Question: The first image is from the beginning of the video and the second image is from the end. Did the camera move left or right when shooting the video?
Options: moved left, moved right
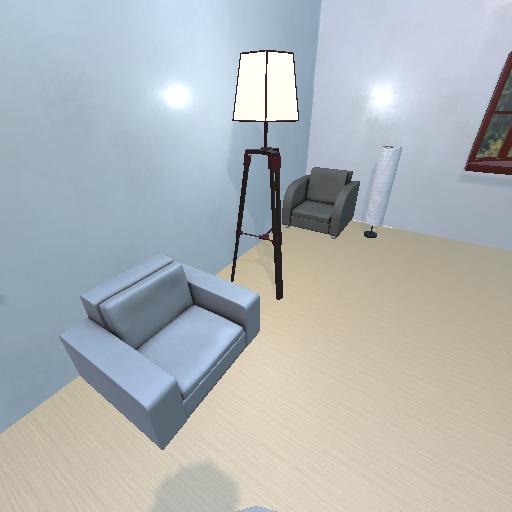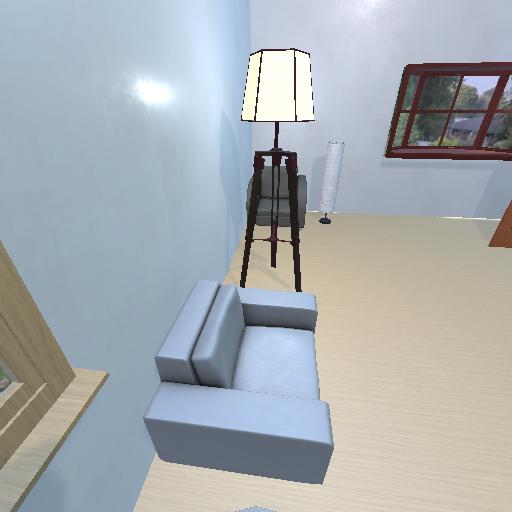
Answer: moved left